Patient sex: M
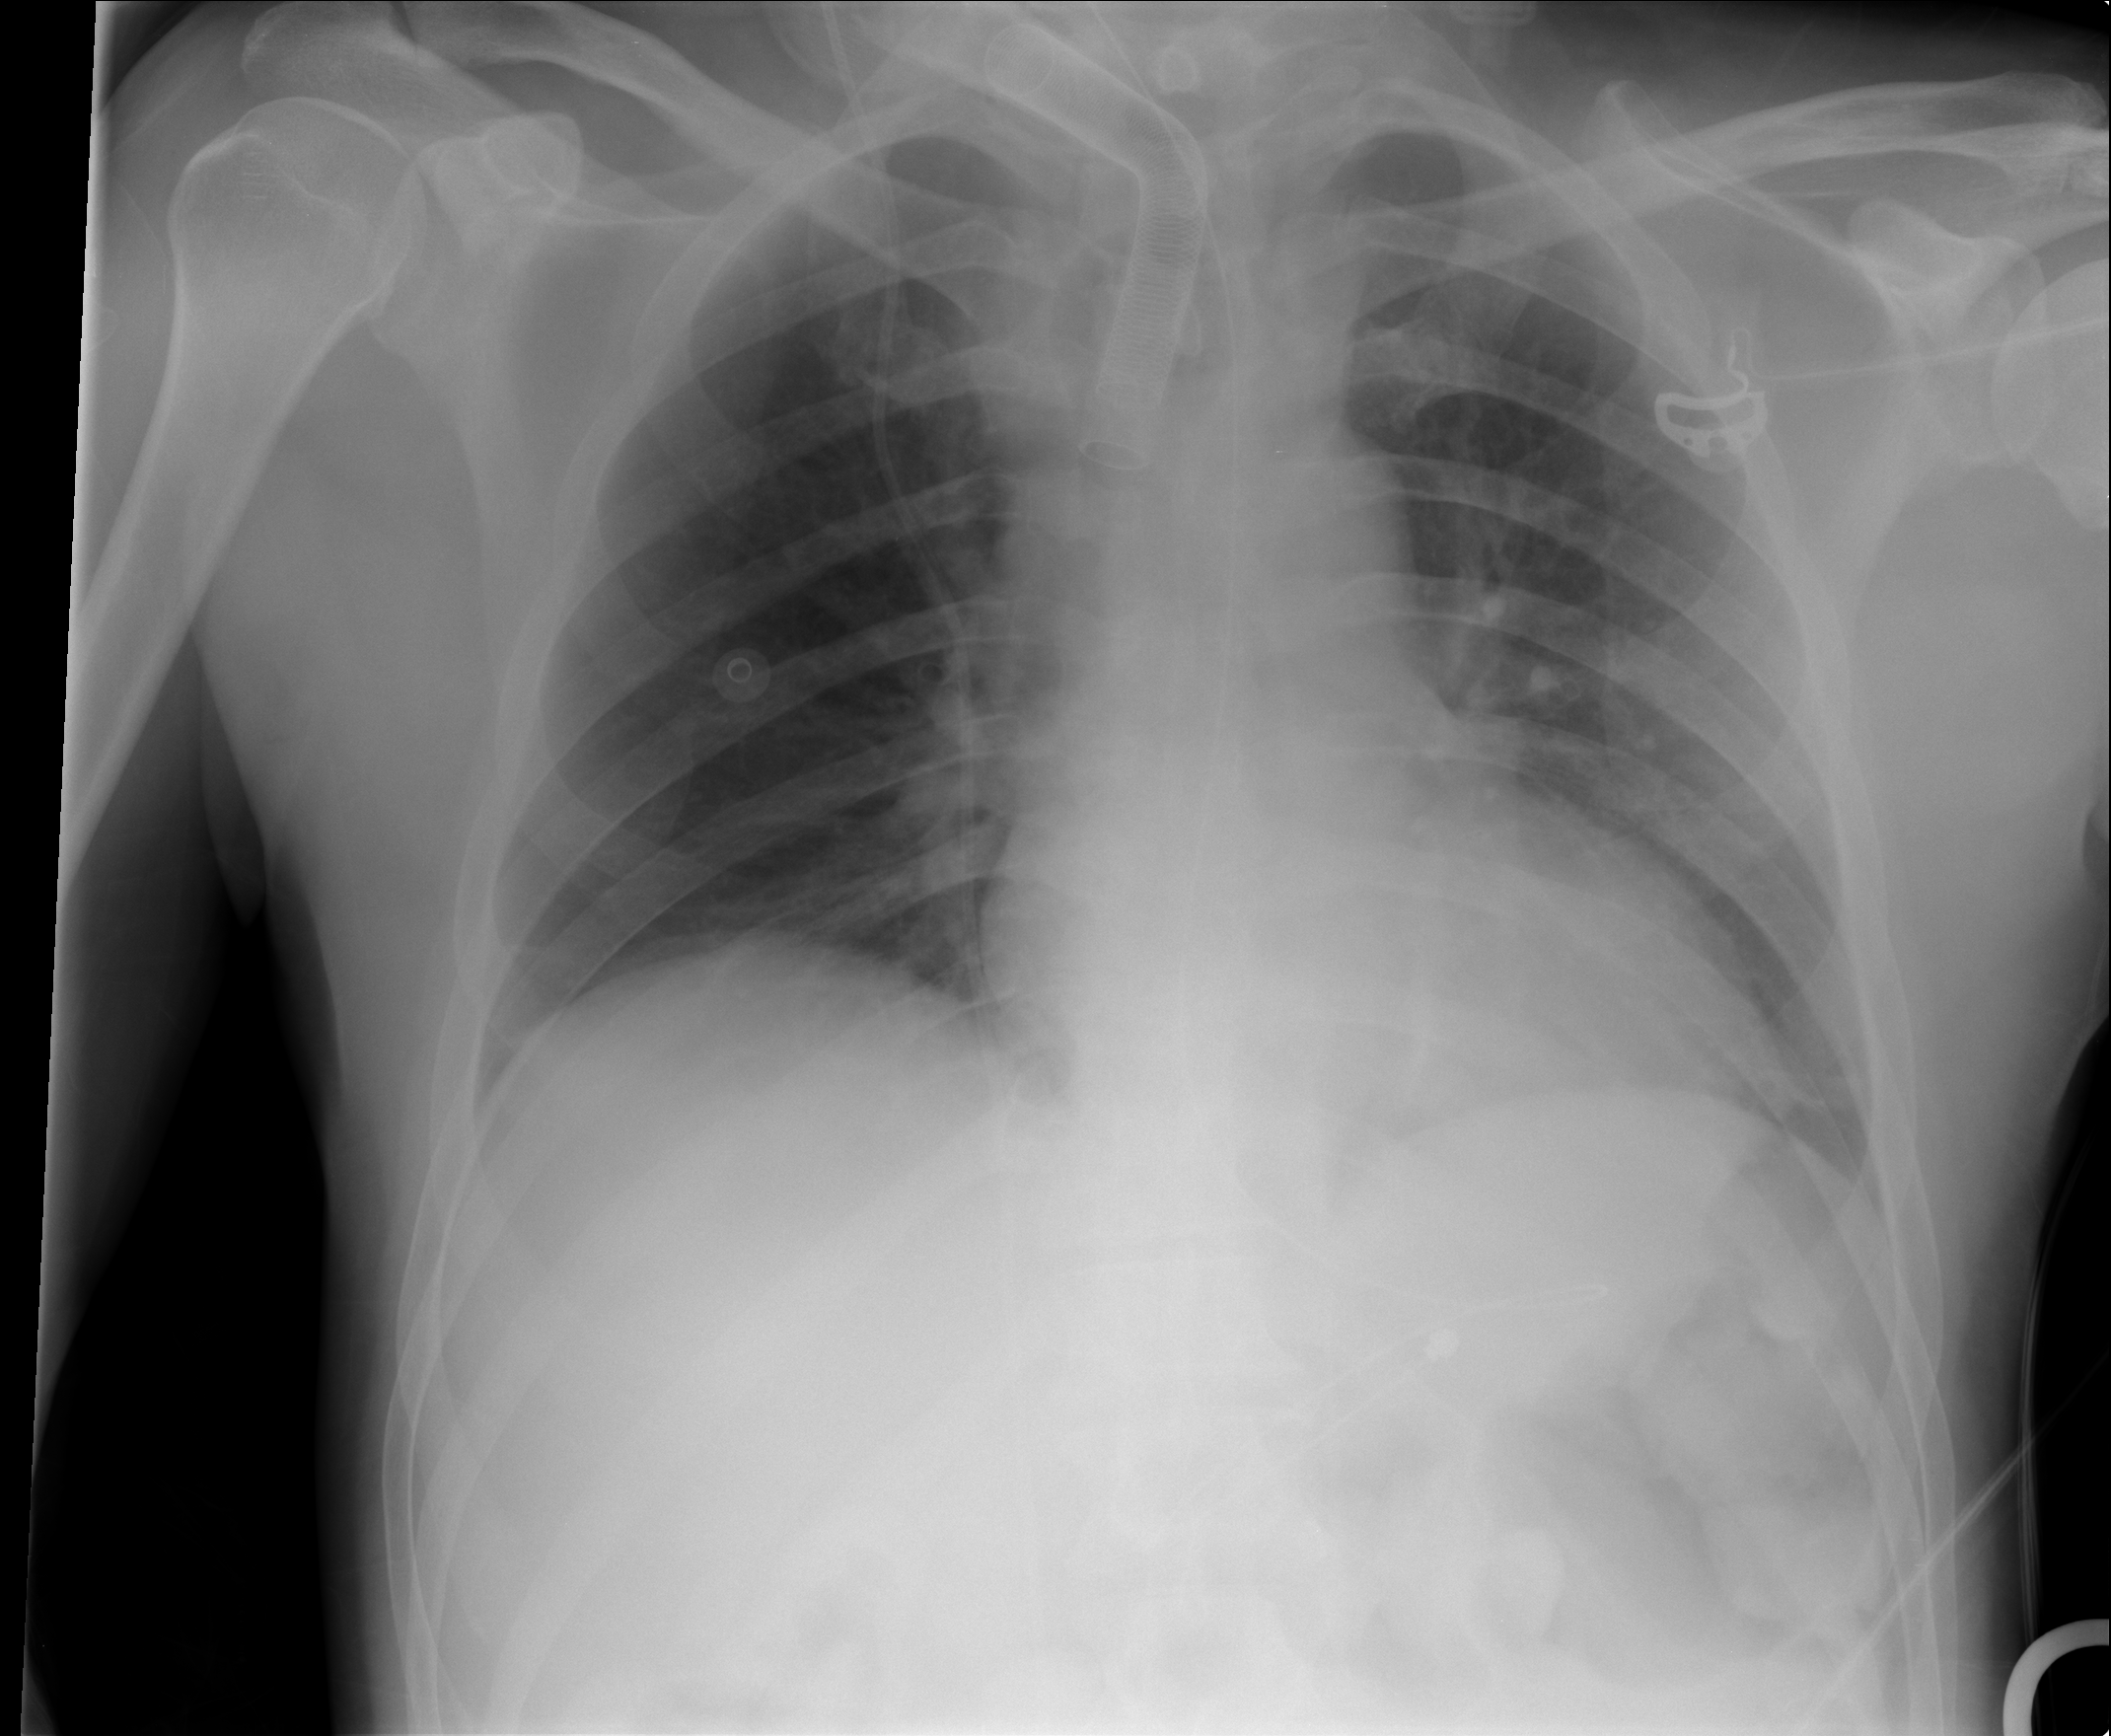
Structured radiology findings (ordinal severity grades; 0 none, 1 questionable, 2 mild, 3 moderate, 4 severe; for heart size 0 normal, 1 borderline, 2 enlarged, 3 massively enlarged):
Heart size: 0
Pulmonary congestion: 0
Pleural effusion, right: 0
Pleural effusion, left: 2
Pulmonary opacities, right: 0
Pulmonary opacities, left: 0
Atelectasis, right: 2
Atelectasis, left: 2